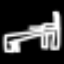
Label: bed